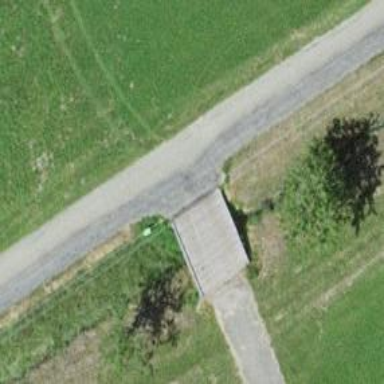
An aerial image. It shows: Track road on bridge.